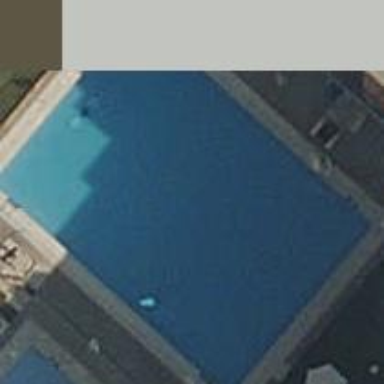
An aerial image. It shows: Swimming pool located in leisure land.